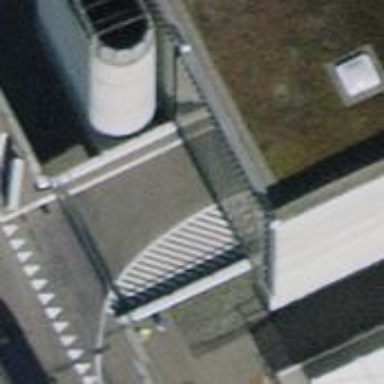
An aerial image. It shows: Parking entrance.